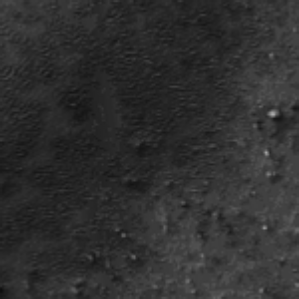
Label: frost